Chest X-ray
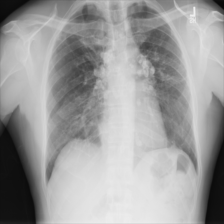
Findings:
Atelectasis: negative
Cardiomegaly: negative
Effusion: negative
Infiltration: positive
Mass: negative
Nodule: negative
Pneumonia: negative
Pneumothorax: negative
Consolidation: negative
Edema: negative
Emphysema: negative
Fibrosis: positive
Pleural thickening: negative
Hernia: negative